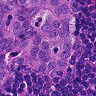
Metastatic tissue present: yes